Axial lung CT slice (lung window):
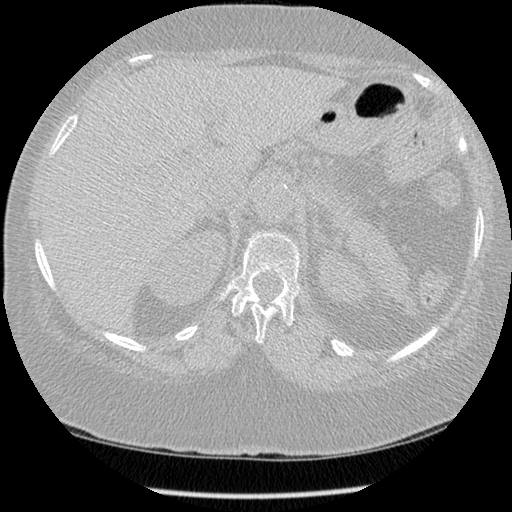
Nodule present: no